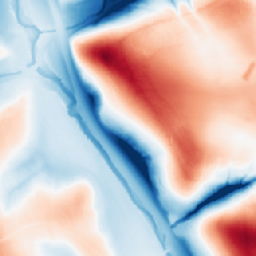
Category: multiscale
Decomposition family: dog_multiscale
Decomposition parameters: sigma_ratio: 2
n_scales: 6
base_sigma: 0.5
Upsampling method: area
Upsampling parameters: scale: 8
Upsampling scale: 8